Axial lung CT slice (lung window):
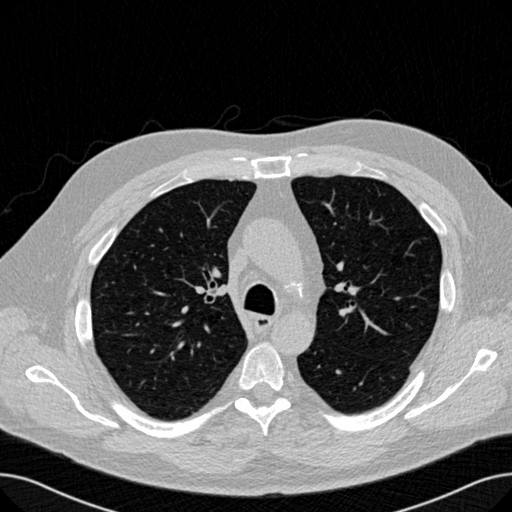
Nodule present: no